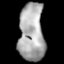
Tissue: lung
Cell type: Epithelial cells
Senescence score: 0.1952
Nuclear area (px): 1440
Mean DAPI intensity: 170.483